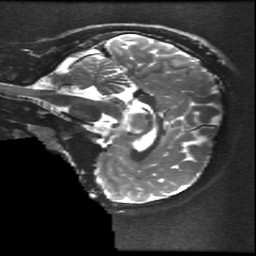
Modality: T2w
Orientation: sagittal
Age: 10
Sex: female
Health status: ill
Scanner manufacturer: ge
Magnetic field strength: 3 T
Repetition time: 7.5 s
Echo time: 0.1015 s